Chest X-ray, PA view. Patient: 11 years old, sex M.
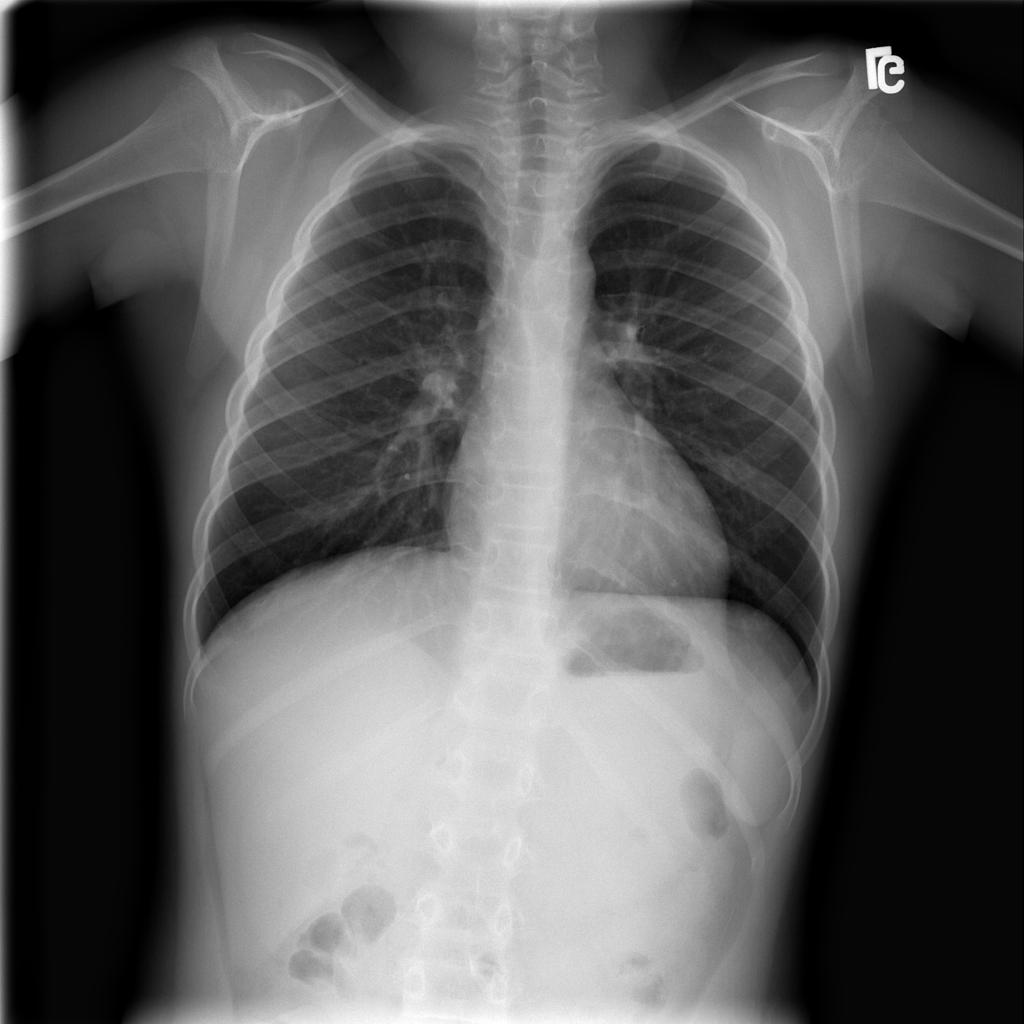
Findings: No Finding